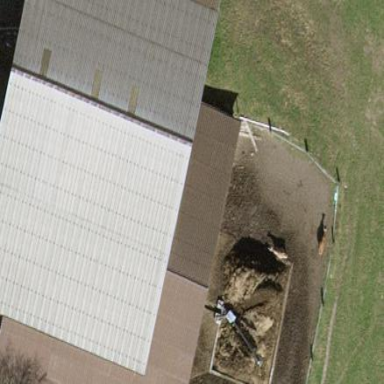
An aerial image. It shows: Farm auxiliary building.